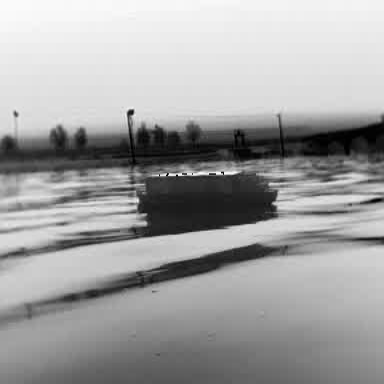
There is a fishing_boat in the infrared image.